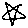
Label: star